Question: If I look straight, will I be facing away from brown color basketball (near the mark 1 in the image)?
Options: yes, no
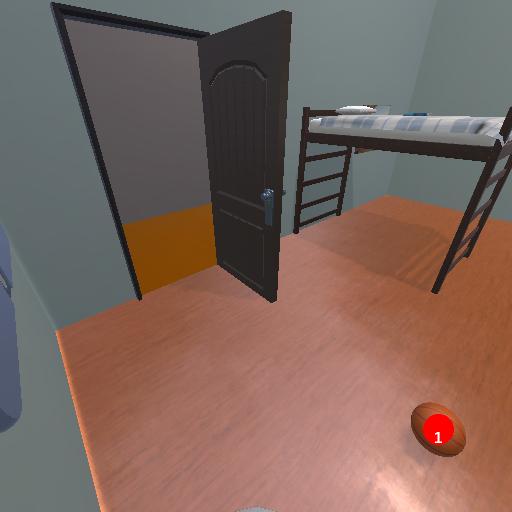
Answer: yes